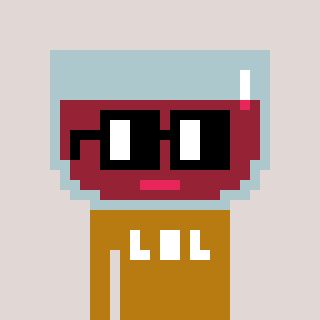
a pixel art character with square black glasses, a wine-shaped head and a gold-colored body on a warm background